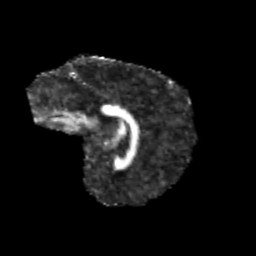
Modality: FA
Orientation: sagittal
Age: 11
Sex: female
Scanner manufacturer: siemens
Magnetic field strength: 3 T
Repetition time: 3.8 s
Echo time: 0.07 s